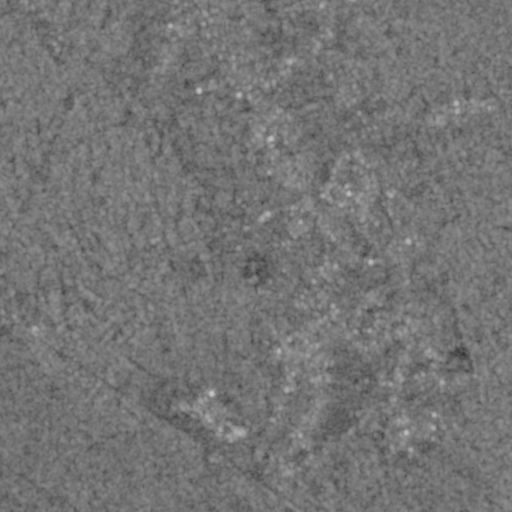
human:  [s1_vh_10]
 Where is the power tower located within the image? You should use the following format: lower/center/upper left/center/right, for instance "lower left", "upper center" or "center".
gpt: The power tower is located in the upper left of the image.
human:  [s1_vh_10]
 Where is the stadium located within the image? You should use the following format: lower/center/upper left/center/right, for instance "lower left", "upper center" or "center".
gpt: The stadium is located in the center of the image.
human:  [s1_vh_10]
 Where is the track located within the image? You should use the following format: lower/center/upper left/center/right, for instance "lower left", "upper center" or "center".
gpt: The track is located in the center of the image.
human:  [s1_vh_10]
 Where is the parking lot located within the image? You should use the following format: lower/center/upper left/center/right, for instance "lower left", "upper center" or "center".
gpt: There is no parking lot in the image.

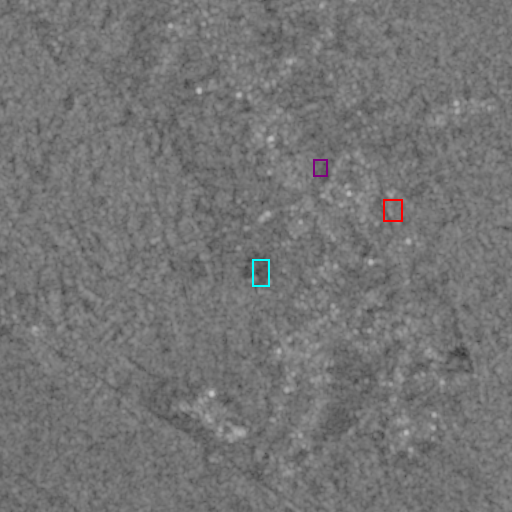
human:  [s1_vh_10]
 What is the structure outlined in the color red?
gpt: The structure outlined in red is a park.
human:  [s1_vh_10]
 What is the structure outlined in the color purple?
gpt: The structure outlined in purple is a parking lot.
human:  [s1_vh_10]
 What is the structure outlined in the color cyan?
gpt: The structure outlined in cyan is a stadium.
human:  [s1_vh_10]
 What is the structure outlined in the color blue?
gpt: There is no blue outline.